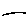
Label: line